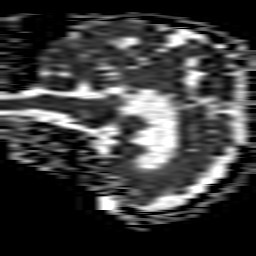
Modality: ADC
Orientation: sagittal
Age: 85
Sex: female
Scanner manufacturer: philips
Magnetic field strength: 1.5 T
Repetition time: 3.689 s
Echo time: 0.09411 s